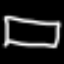
Label: square